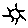
Label: sun